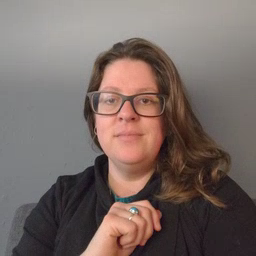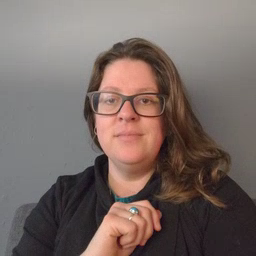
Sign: pizza